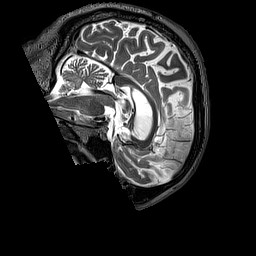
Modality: T2w
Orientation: sagittal
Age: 55
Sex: male
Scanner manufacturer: siemens
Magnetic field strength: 3 T
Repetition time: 3.2 s
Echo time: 0.567 s